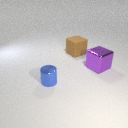
large purple metal cube behind small blue metal cylinder